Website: home-depot
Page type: customer-info-address
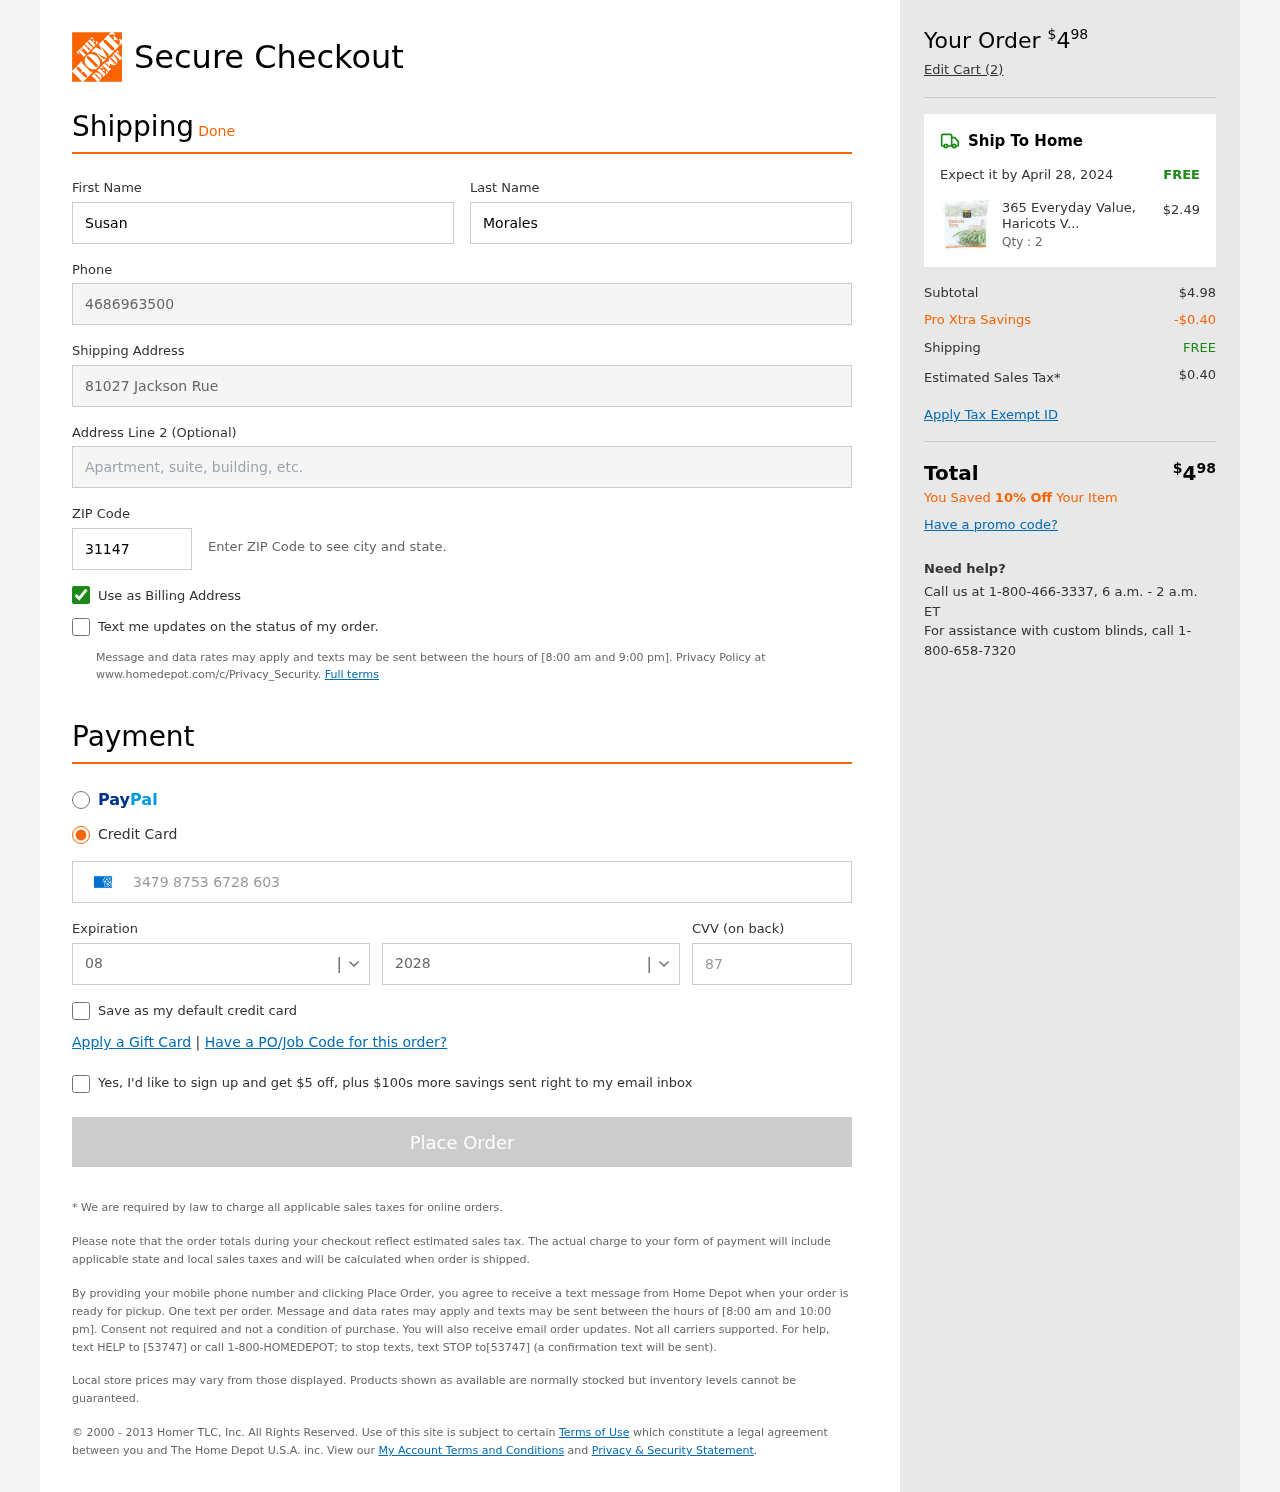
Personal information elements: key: PII_CARD_CVV
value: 8795
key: PII_CARD_EXPIRY_MONTH
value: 08
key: PII_CARD_EXPIRY_YEAR
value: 28
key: PII_CARD_NUMBER
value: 3479 8753 6728 603
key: PII_FIRSTNAME
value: Susan
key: PII_LASTNAME
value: Morales
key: PII_PHONE
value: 4686963500
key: PII_POSTCODE
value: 31147
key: PII_STREET
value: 81027 Jackson Rue
Product elements: key: PRODUCT1_NAME
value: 365 Everyday Value, Haricots Verts (Extra Fine Green Beans), 16 oz, (Frozen)
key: PRODUCT1_PRICE
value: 2.49
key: PRODUCT1_QUANTITY
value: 2
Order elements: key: ORDER_TOTAL
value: $498
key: ORDER_NUM_ITEMS
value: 2
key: ORDER_DELIVERY_DATE
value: April 28, 2024
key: ORDER_SHIPPING_COST
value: FREE
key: ORDER_SUBTOTAL
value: $4.98
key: ORDER_DISCOUNT
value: -$0.40
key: ORDER_SHIPPING_COST2
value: FREE
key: ORDER_TAX
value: $0.40
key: ORDER_TOTAL2
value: $498
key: ORDER_SAVINGS_MESSAGE
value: You Saved 10% Off Your Item